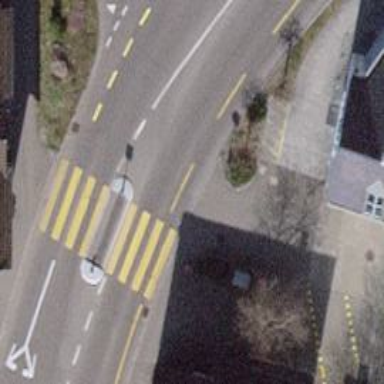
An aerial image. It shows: Tertiary road with asphalt surface including cycle lane.